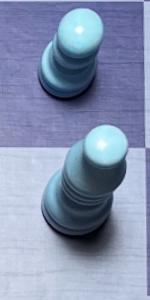
Label: Bishop_White